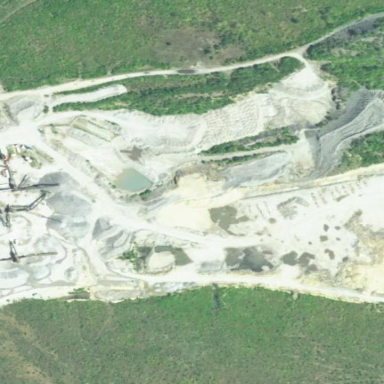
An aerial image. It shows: Quarry area.